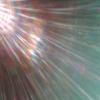
Label: sunburn